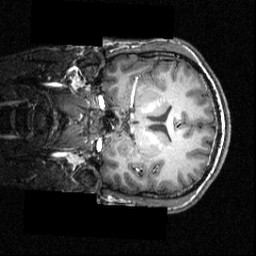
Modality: T1w
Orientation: coronal
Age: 16
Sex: male
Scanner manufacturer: siemens
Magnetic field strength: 3.951 T
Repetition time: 1.5 s
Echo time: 0.00335 s